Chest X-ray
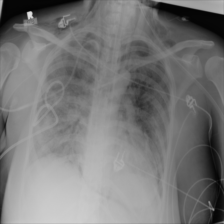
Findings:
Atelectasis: negative
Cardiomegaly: negative
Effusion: negative
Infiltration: negative
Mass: negative
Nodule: negative
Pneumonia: negative
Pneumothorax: negative
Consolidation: negative
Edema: negative
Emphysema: negative
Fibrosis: negative
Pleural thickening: negative
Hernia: negative